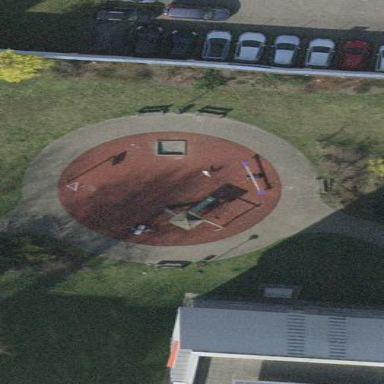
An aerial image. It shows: Playground area for leisure activities on the land.